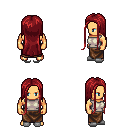
a pixel art fantasy rpg character, male body template, human, tanned skin, white sleeveless shirt, robe skirt, brunette extra-long hairstyle, white slippers, four views (front, back, left, right), 2x2 character sprite sheet, small pixel art, hard edges, no anti-aliasing